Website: apple
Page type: customer-info-address
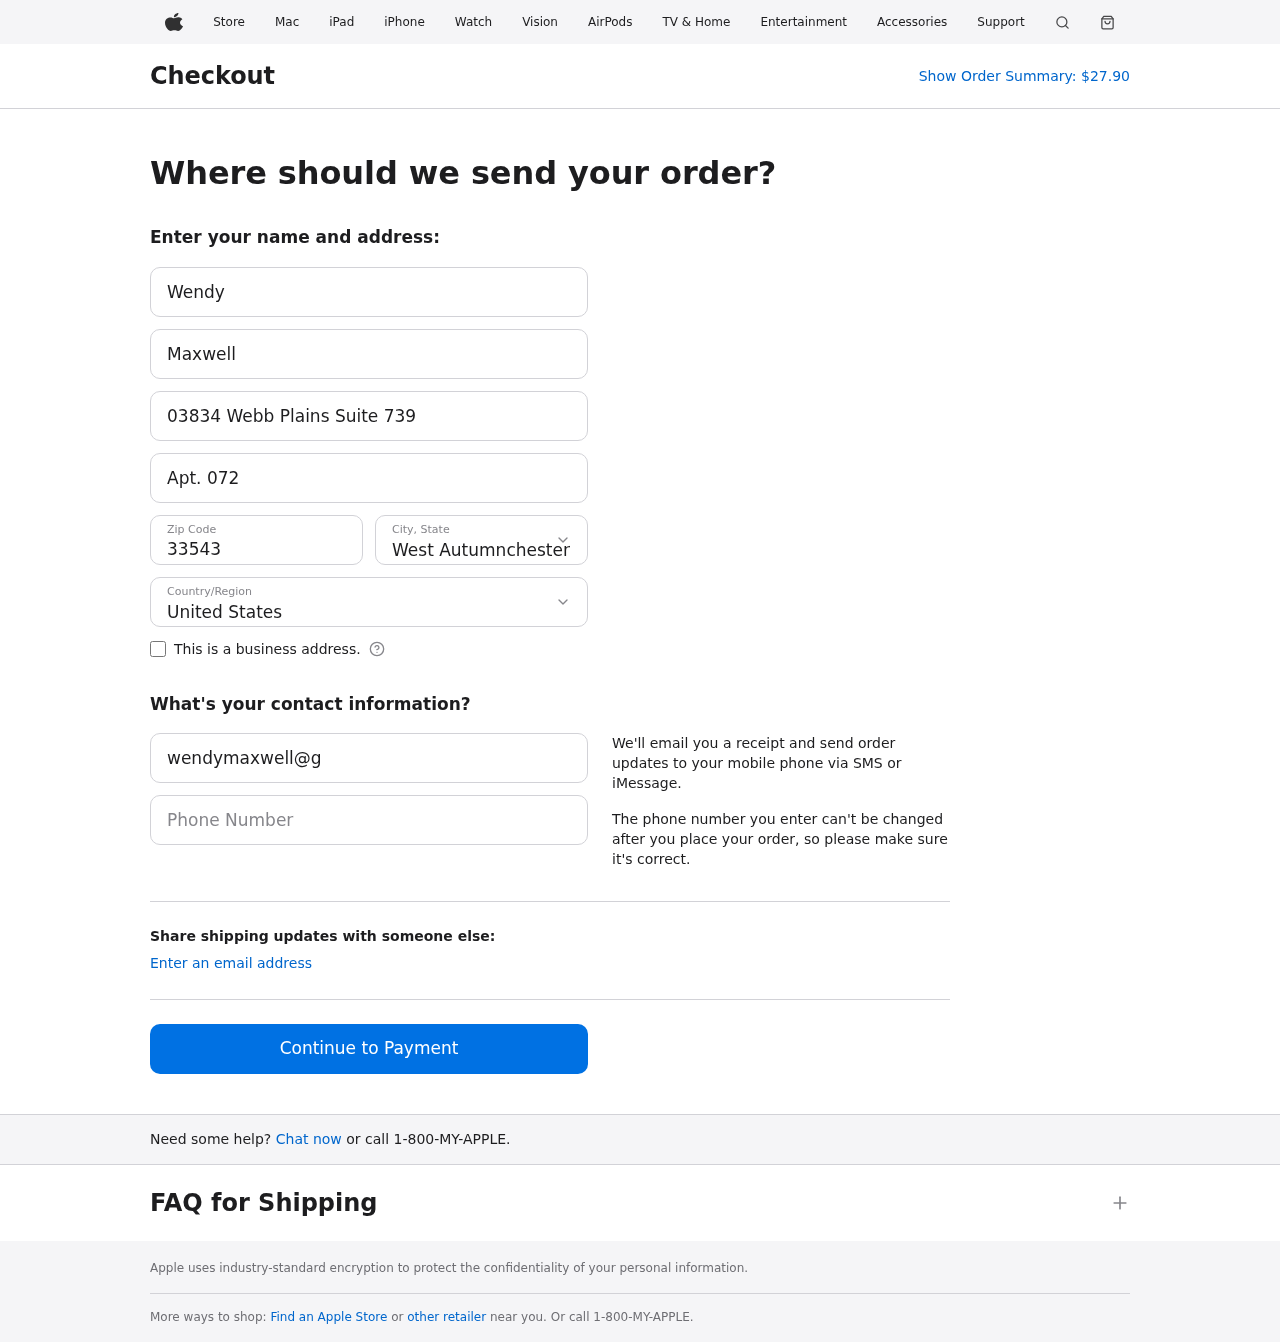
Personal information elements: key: PII_CITY_STATE
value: West Autumnchester, MH
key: PII_COUNTRY
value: United States
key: PII_EMAIL
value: wendymaxwell@gmail.com
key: PII_FIRSTNAME
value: Wendy
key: PII_LASTNAME
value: Maxwell
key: PII_PHONE
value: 3296854334
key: PII_POSTCODE
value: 33543
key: PII_STREET
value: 03834 Webb Plains Suite 739
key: PII_STREET2
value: Apt. 072
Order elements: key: ORDER_TOTAL
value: $27.90